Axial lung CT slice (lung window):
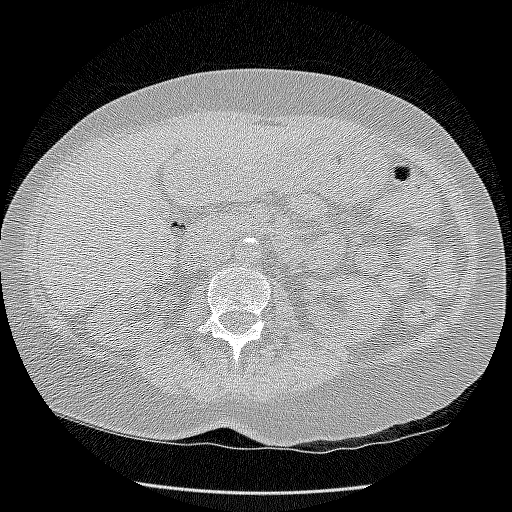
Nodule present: no